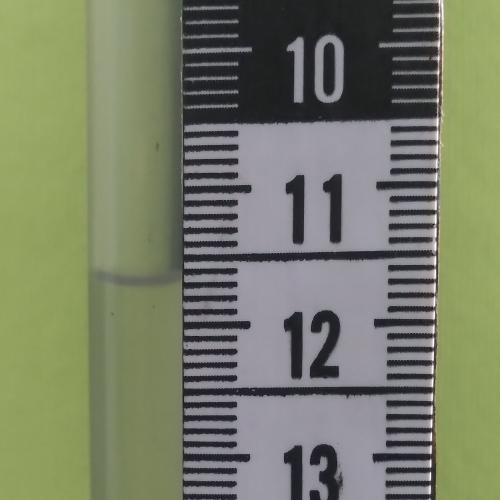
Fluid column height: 11.7 cm